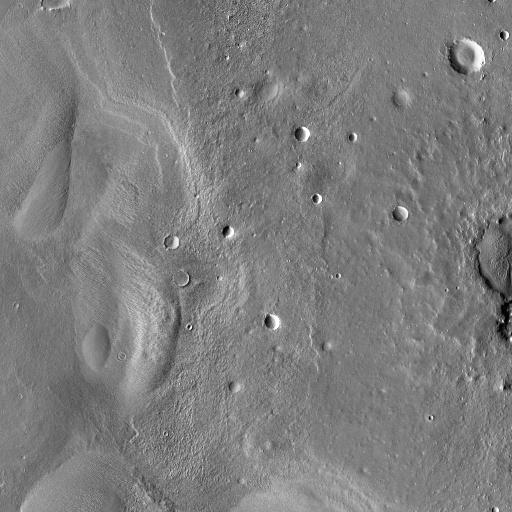
Crater classes present: Background, Other, Buried